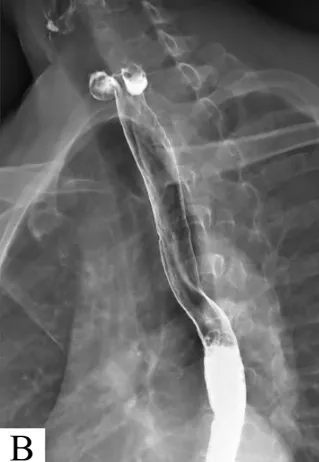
Barium esophagogram images showed two diverticula in the pharyngeal esophagus (A, B).
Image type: radiology (x_ray)